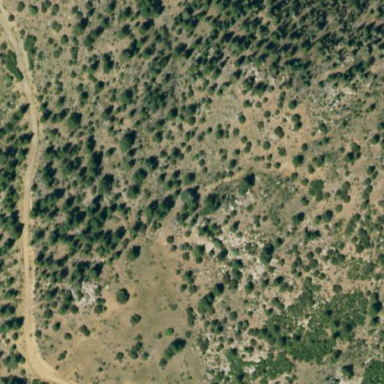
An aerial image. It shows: Forest dominated by evergreen needle-leaved trees.